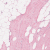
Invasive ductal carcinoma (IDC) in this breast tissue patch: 0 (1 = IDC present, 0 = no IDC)